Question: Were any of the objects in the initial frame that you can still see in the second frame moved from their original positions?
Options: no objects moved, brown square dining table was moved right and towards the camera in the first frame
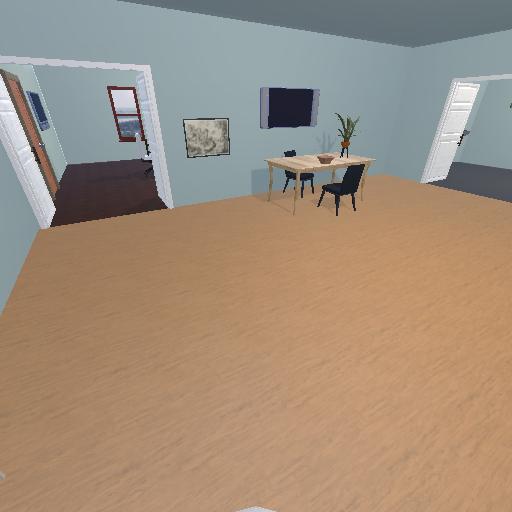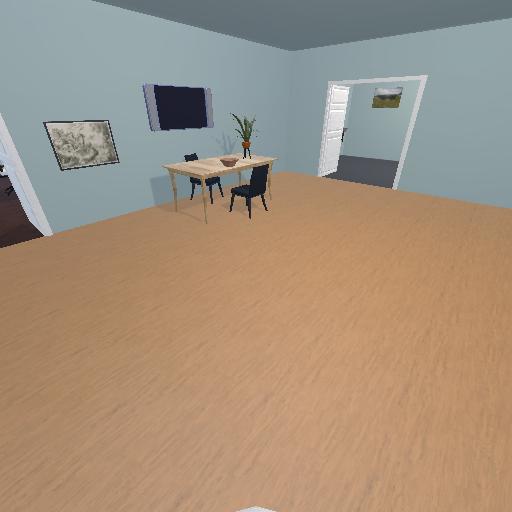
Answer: no objects moved